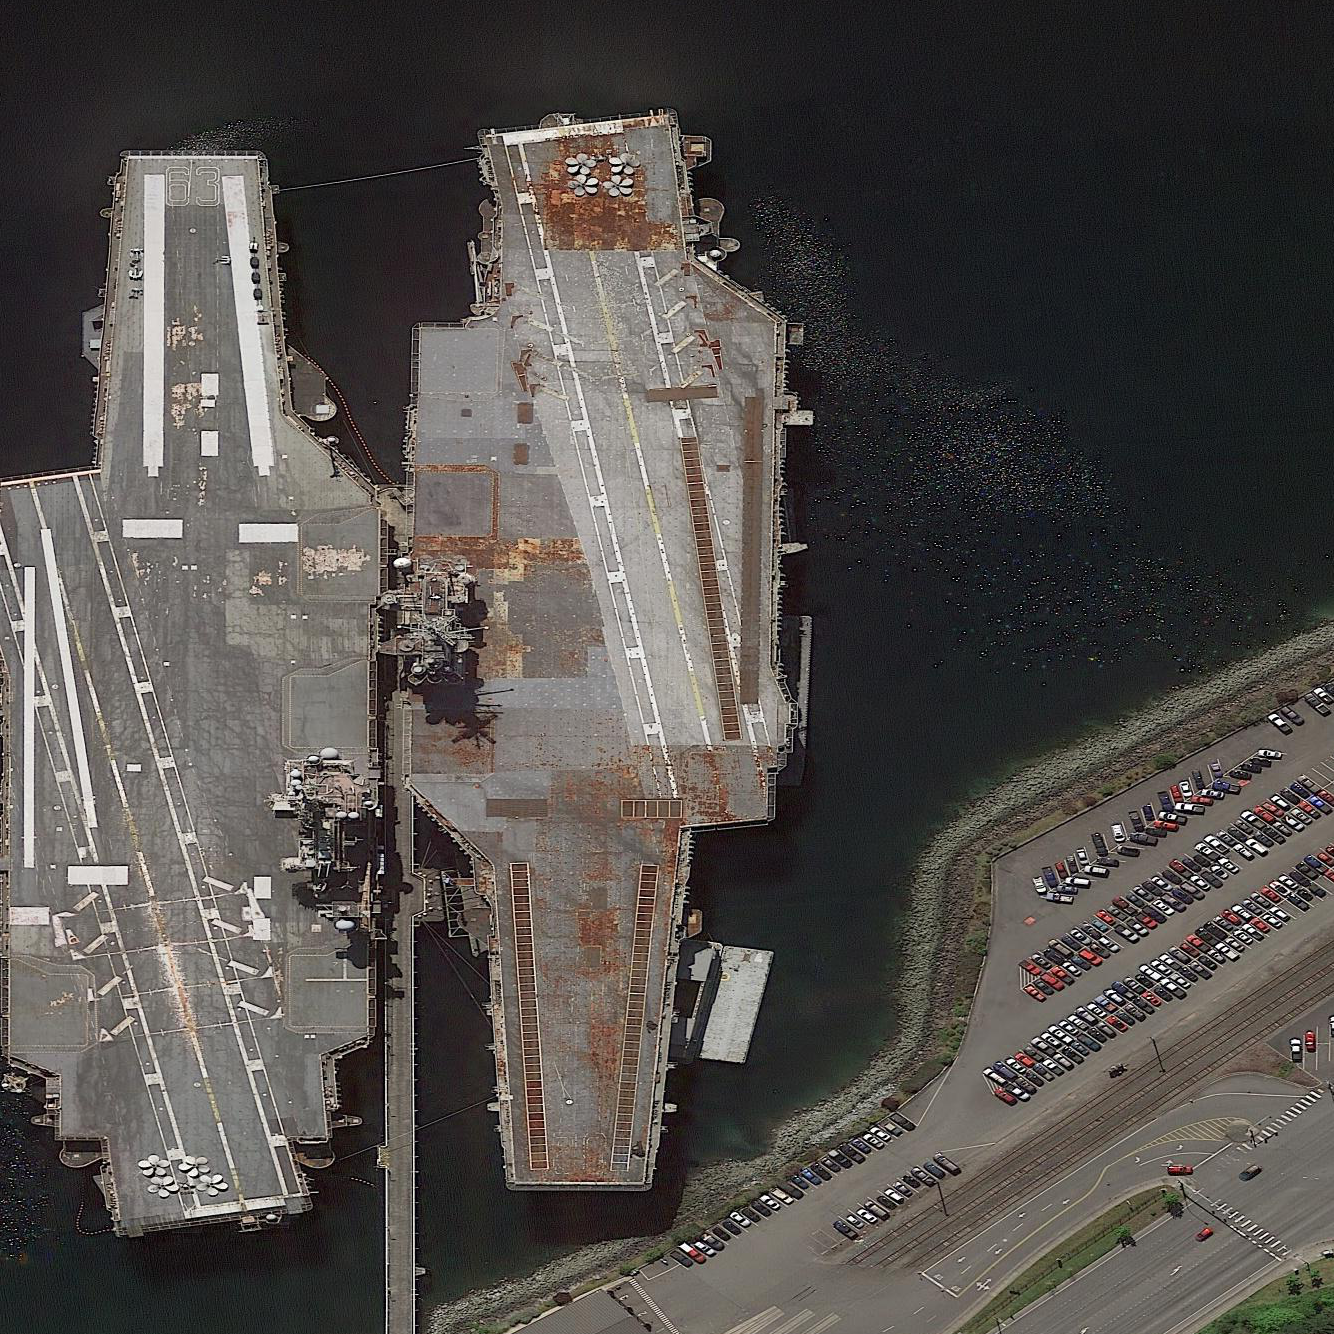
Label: aircraft_carrier